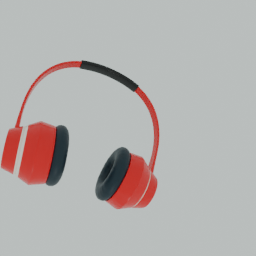
Label: electronics